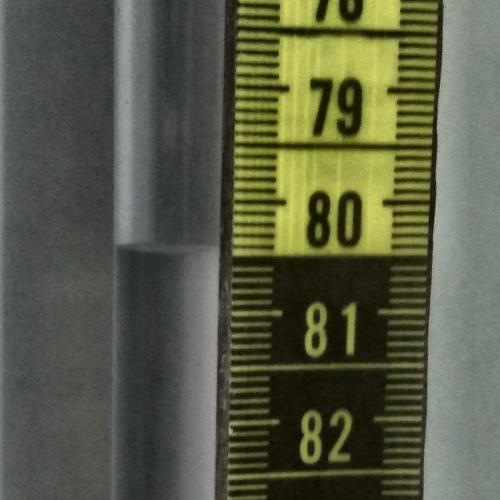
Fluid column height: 80.4 cm